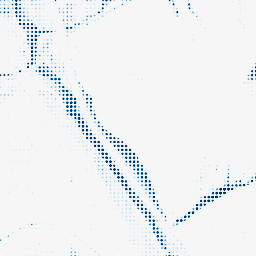
Category: morphological
Decomposition family: morphological_rect
Decomposition parameters: operation: closing
width: 20
height: 5
Upsampling method: sinc_blackman
Upsampling parameters: scale: 8
kernel_size: 4
Upsampling scale: 8